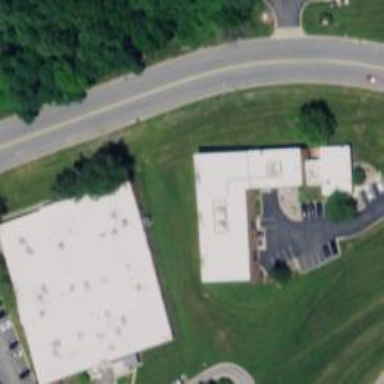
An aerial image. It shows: Commercial building.